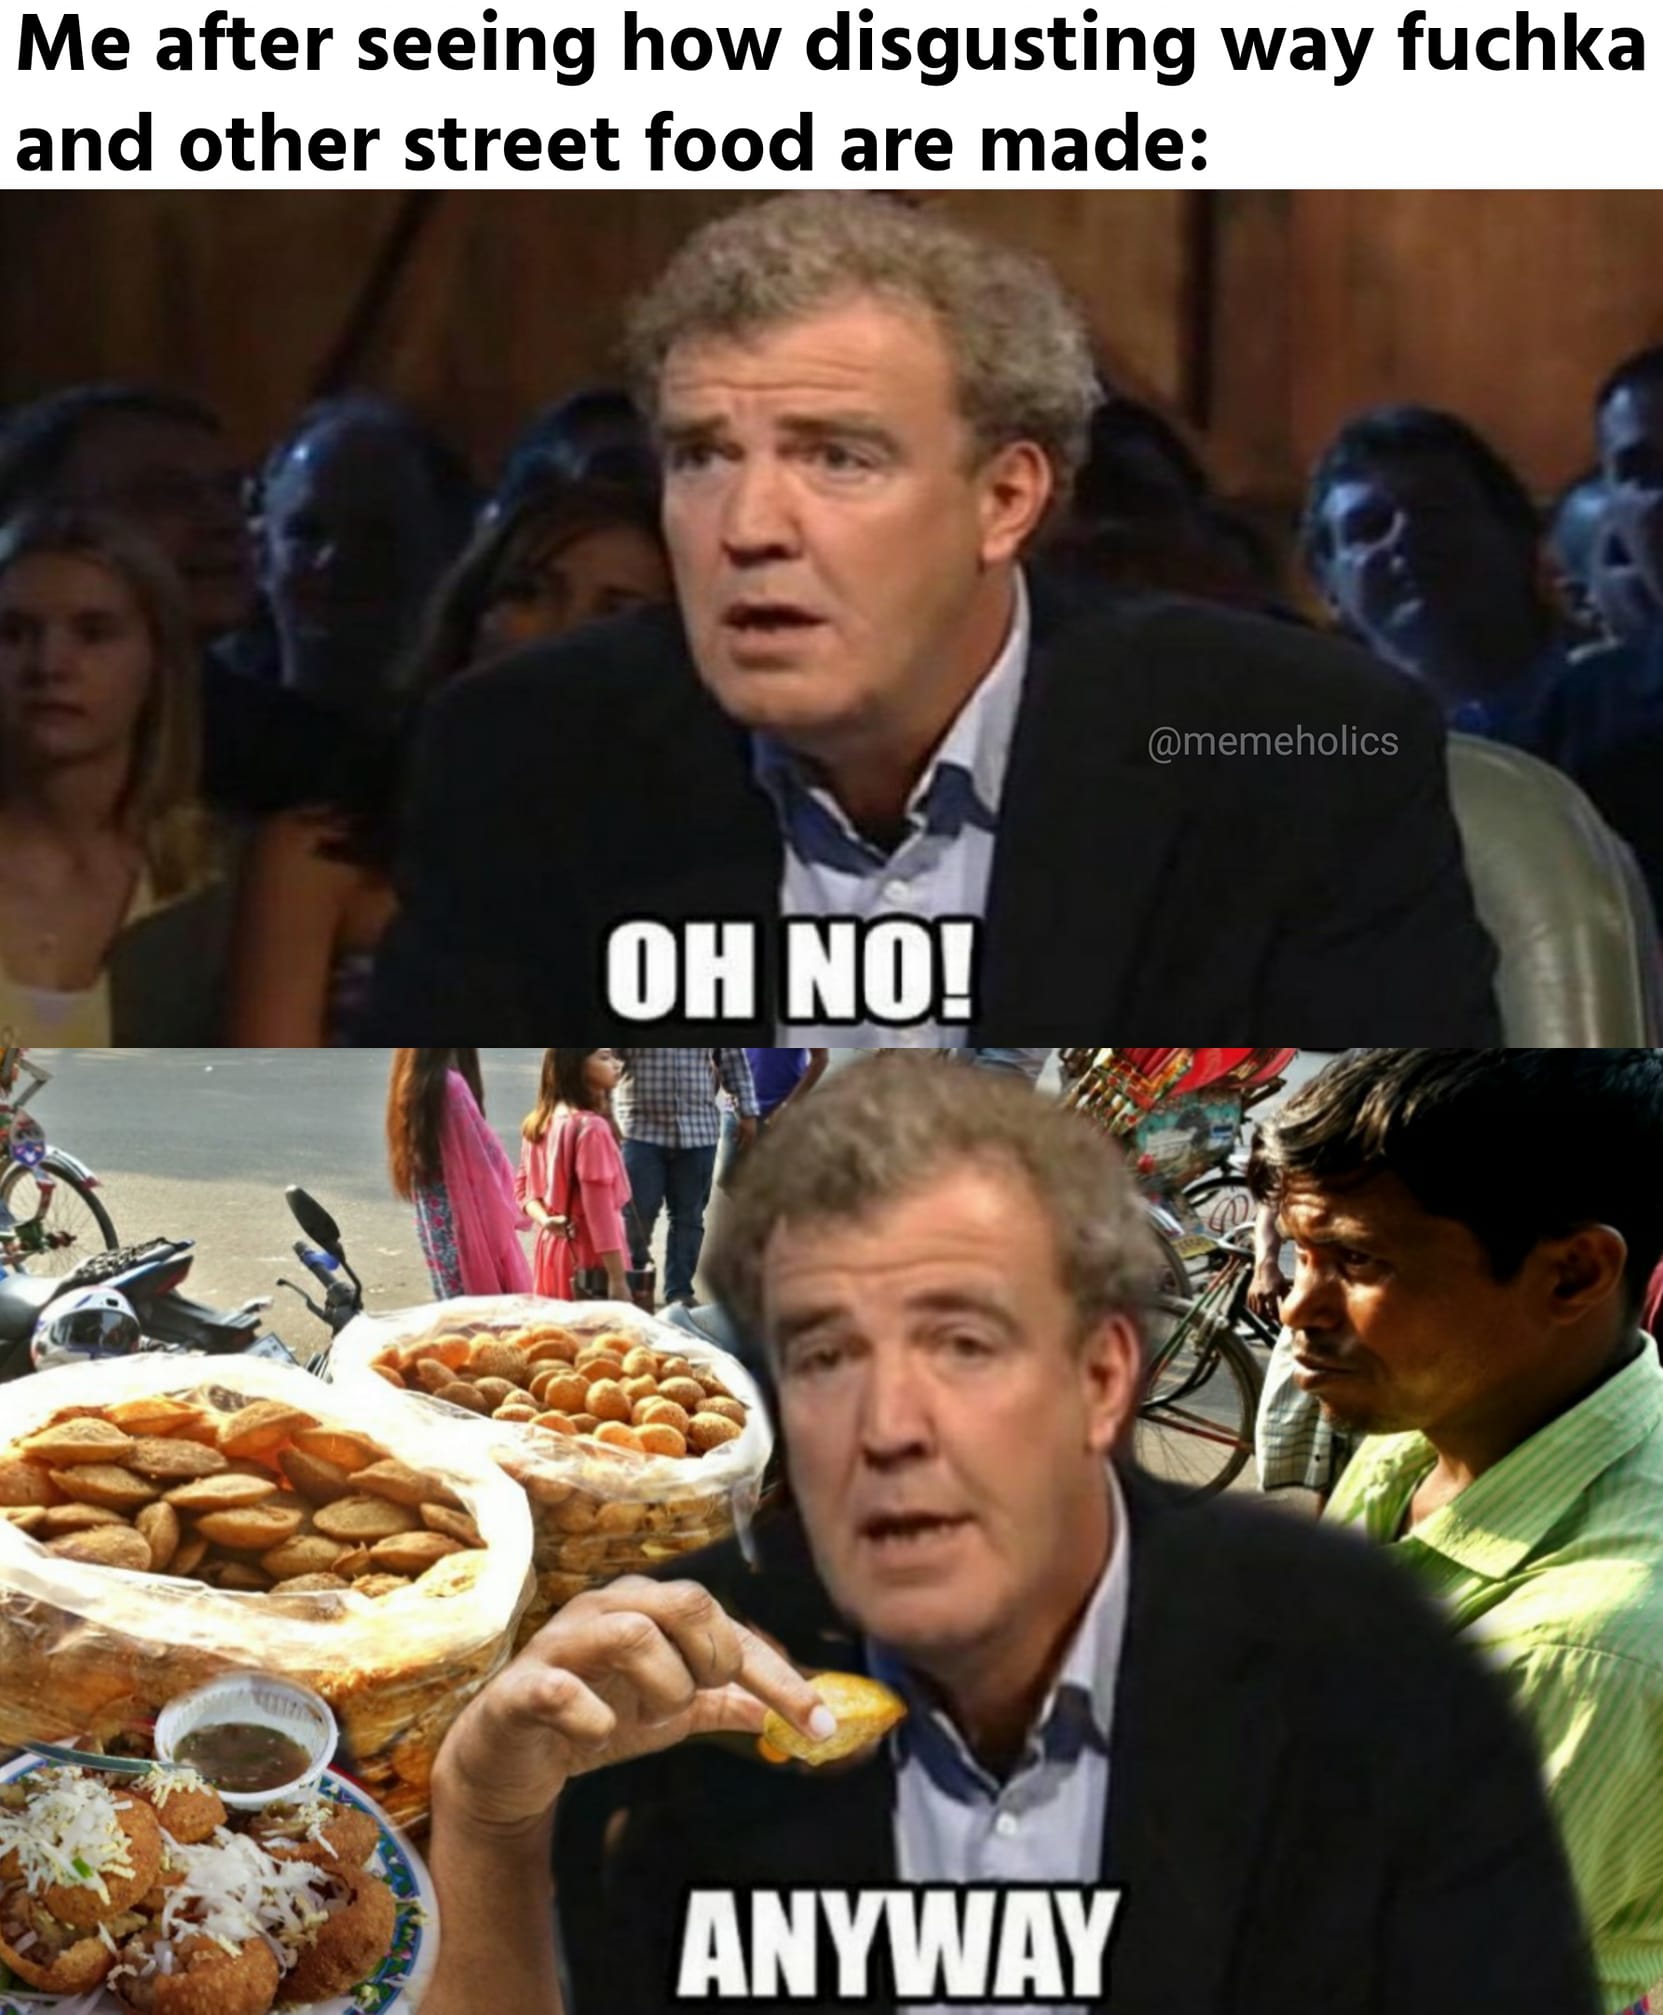
Caption: Me after seeing how disgusting way fuchka and other street food are made:   OH NO !     ANYWAY
Label: non-hate